Question:
Is the above output in the format that should be expected from xxd or does the presence of the bizzare characters on the right suggest i've done something wrong?
I'm attempting to serialise a simple linked list and that's the output i get. Would failing to remove the sentinal character "" from the serialisation cause the error?
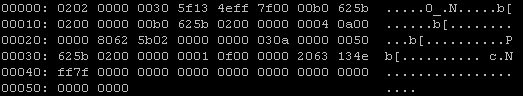
Answer: I'm guessing you are serializing as not as , so this is normal. Each two hex digits on the left correspond to a one character on the right. This is , i.e. eight bits. Some characters are printable (see ASCII table bellow), some are not (shown as dots).
'''
ASCII Table - | hex value - name/char |
| 00 nul| 01 soh| 02 stx| 03 etx| 04 eot| 05 enq| 06 ack| 07 bel|
| 08 bs | 09 ht | 0a nl | 0b vt | 0c np | 0d cr | 0e so | 0f si |
| 10 dle| 11 dc1| 12 dc2| 13 dc3| 14 dc4| 15 nak| 16 syn| 17 etb|
| 18 can| 19 em | 1a sub| 1b esc| 1c fs | 1d gs | 1e rs | 1f us |
| 20 sp | 21 ! | 22 " | 23 # | 24 $ | 25 % | 26 & | 27 ' |
| 28 ( | 29 ) | 2a * | 2b + | 2c , | 2d - | 2e . | 2f / |
| 30 0 | 31 1 | 32 2 | 33 3 | 34 4 | 35 5 | 36 6 | 37 7 |
| 38 8 | 39 9 | 3a : | 3b ; | 3c < | 3d = | 3e > | 3f ? |
| 40 @ | 41 A | 42 B | 43 C | 44 D | 45 E | 46 F | 47 G |
| 48 H | 49 I | 4a J | 4b K | 4c L | 4d M | 4e N | 4f O |
| 50 P | 51 Q | 52 R | 53 S | 54 T | 55 U | 56 V | 57 W |
| 58 X | 59 Y | 5a Z | 5b [ | 5c \ | 5d ] | 5e ^ | 5f _ |
| 60 ' | 61 a | 62 b | 63 c | 64 d | 65 e | 66 f | 67 g |
| 68 h | 69 i | 6a j | 6b k | 6c l | 6d m | 6e n | 6f o |
| 70 p | 71 q | 72 r | 73 s | 74 t | 75 u | 76 v | 77 w |
| 78 x | 79 y | 7a z | 7b { | 7c | | 7d } | 7e ~ | 7f del|
'''